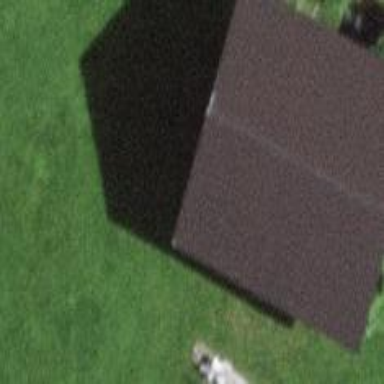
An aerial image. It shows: Farm auxiliary building with gabled roof.